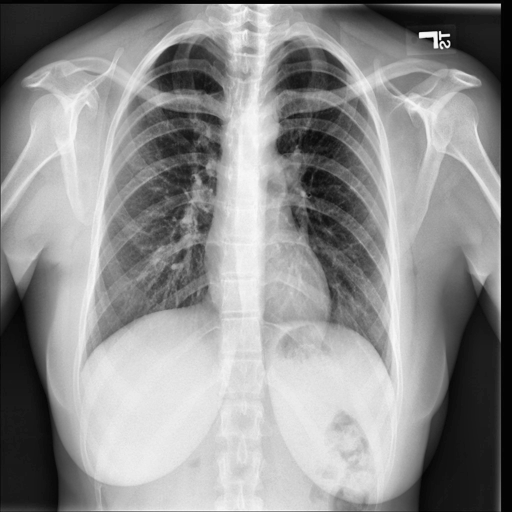
Finding: NORMAL